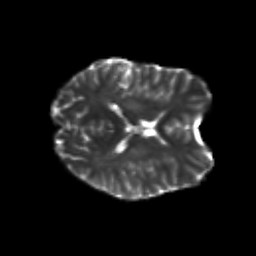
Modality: T2w
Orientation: axial
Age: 21
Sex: male
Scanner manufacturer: siemens
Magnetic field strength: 3 T
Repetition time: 3.5 s
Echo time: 0.125 s